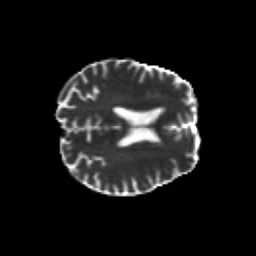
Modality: T2w
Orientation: axial
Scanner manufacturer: siemens
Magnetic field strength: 3 T
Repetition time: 6.8 s
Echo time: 0.093 s